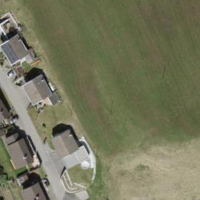
EUNIS habitat code: 55
Species observed at this site:
Prunella vulgaris